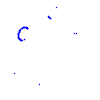
Particle: kaon